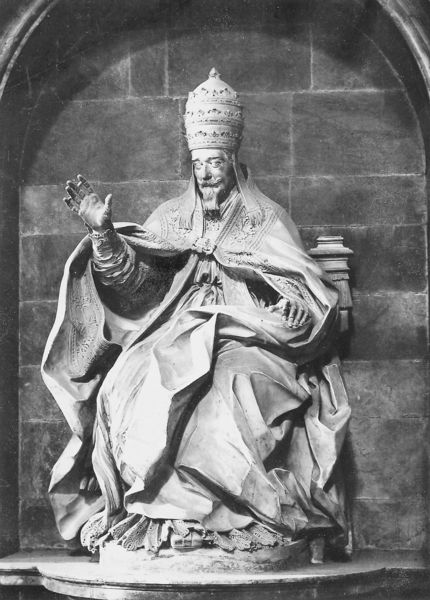
Titel: Denkmal für Alessandro VII
Künstler: Antonio Raggi
Standort: Siena, Dom (EU - I - Toskana)
Schlagwörter: hand, mann, umhang, sitzen, finger, hut, marmor, stuhl, bart, augen, band, bibel, falten, steine, kirche, figur, gewand, mantel, sessel, sitzend, stickerei, krone, skulptur, statue, bogen, mauer, bischof, kaiser, könig, papst, thron, faltenwurf, ziegenbart, foto, lachen, nische, religion, dom, rom, gestus, quader, erhoben, segen, segnen, segnung, tiara, heilig, grabmal, winken, figut, hand erhoben, mantel stickerei, nischr